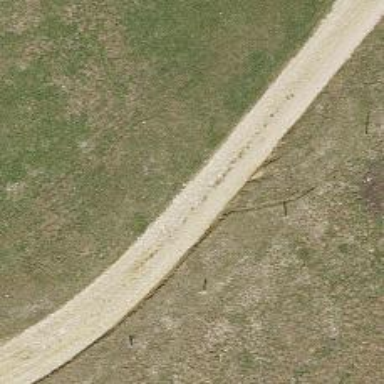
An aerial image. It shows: Unpaved track with grade2 tracktype.